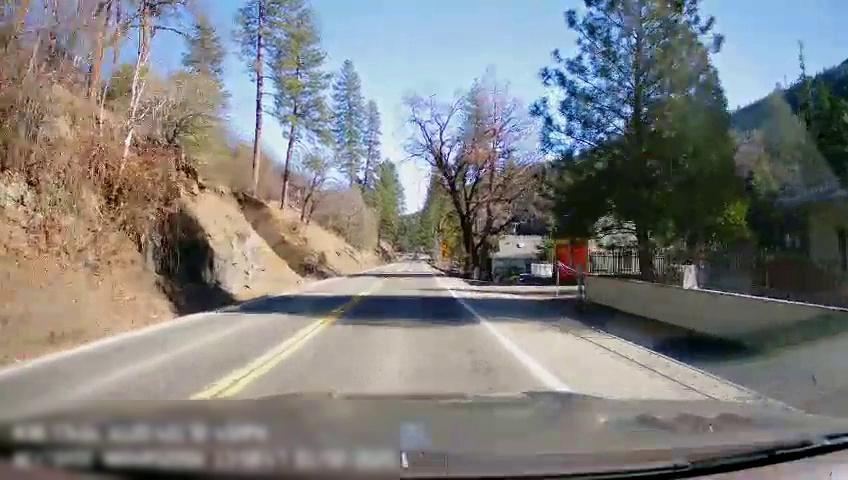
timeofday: Day
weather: Sunny
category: Drivable Space
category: Drivable Space
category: Lanes | Opposite Lane
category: Lanes | Current Lane
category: Lanes | Opposite Lane
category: Lanes | Current Lane